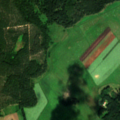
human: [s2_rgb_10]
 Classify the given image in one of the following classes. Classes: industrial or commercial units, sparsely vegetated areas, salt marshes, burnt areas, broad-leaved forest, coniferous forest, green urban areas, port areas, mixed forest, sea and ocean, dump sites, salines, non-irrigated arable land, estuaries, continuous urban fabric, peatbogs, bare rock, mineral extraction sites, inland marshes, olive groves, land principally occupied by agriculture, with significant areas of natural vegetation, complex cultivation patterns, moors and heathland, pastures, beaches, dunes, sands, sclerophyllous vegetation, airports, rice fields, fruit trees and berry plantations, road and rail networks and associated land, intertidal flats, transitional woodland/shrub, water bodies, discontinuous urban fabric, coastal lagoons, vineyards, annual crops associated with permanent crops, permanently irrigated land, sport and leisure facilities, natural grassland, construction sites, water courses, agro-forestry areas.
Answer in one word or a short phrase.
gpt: non-irrigated arable land, pastures, coniferous forest, mixed forest, transitional woodland/shrub